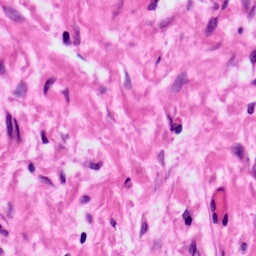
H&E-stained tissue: Ovarian